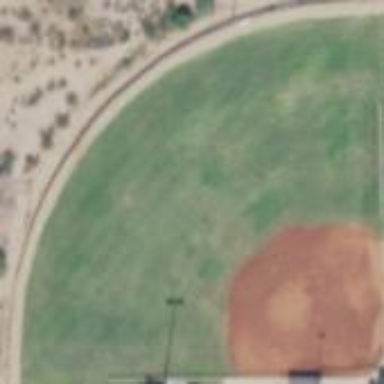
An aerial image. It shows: Softball pitch for leisure sports.